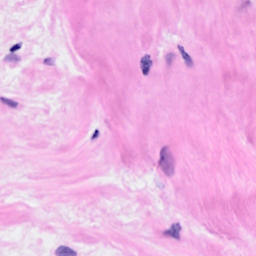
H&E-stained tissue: Breast